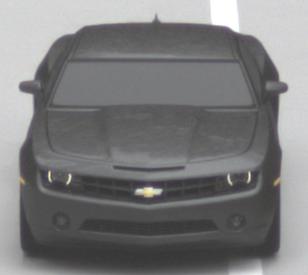
Make: Chevrolet
Model: Camaro Cabriolet 6.2 V8
Detailed model: Camaro (V) Coupé
Model produced from: 2011/09
Model produced until: 2014/02
Doors: 2
Color: gray
Road condition: dry road
Daytime: morning or afternoon
Contrast: low contrast